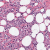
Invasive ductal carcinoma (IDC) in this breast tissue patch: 1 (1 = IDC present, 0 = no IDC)